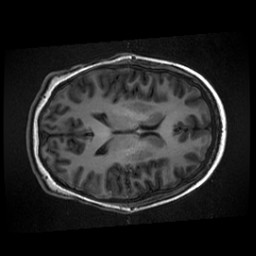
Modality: T1w
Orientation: axial
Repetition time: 0.008948 s
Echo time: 0.001784 s